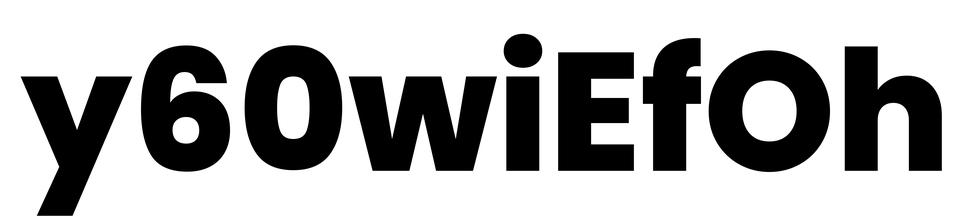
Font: Poppins-ExtraBold